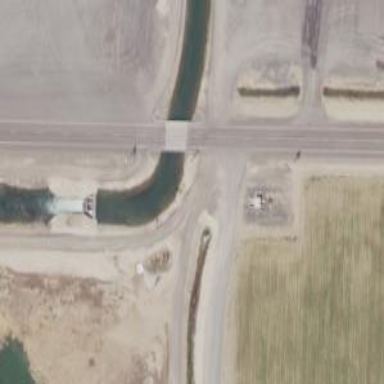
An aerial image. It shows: Unclassified road on beam bridge.